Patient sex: M
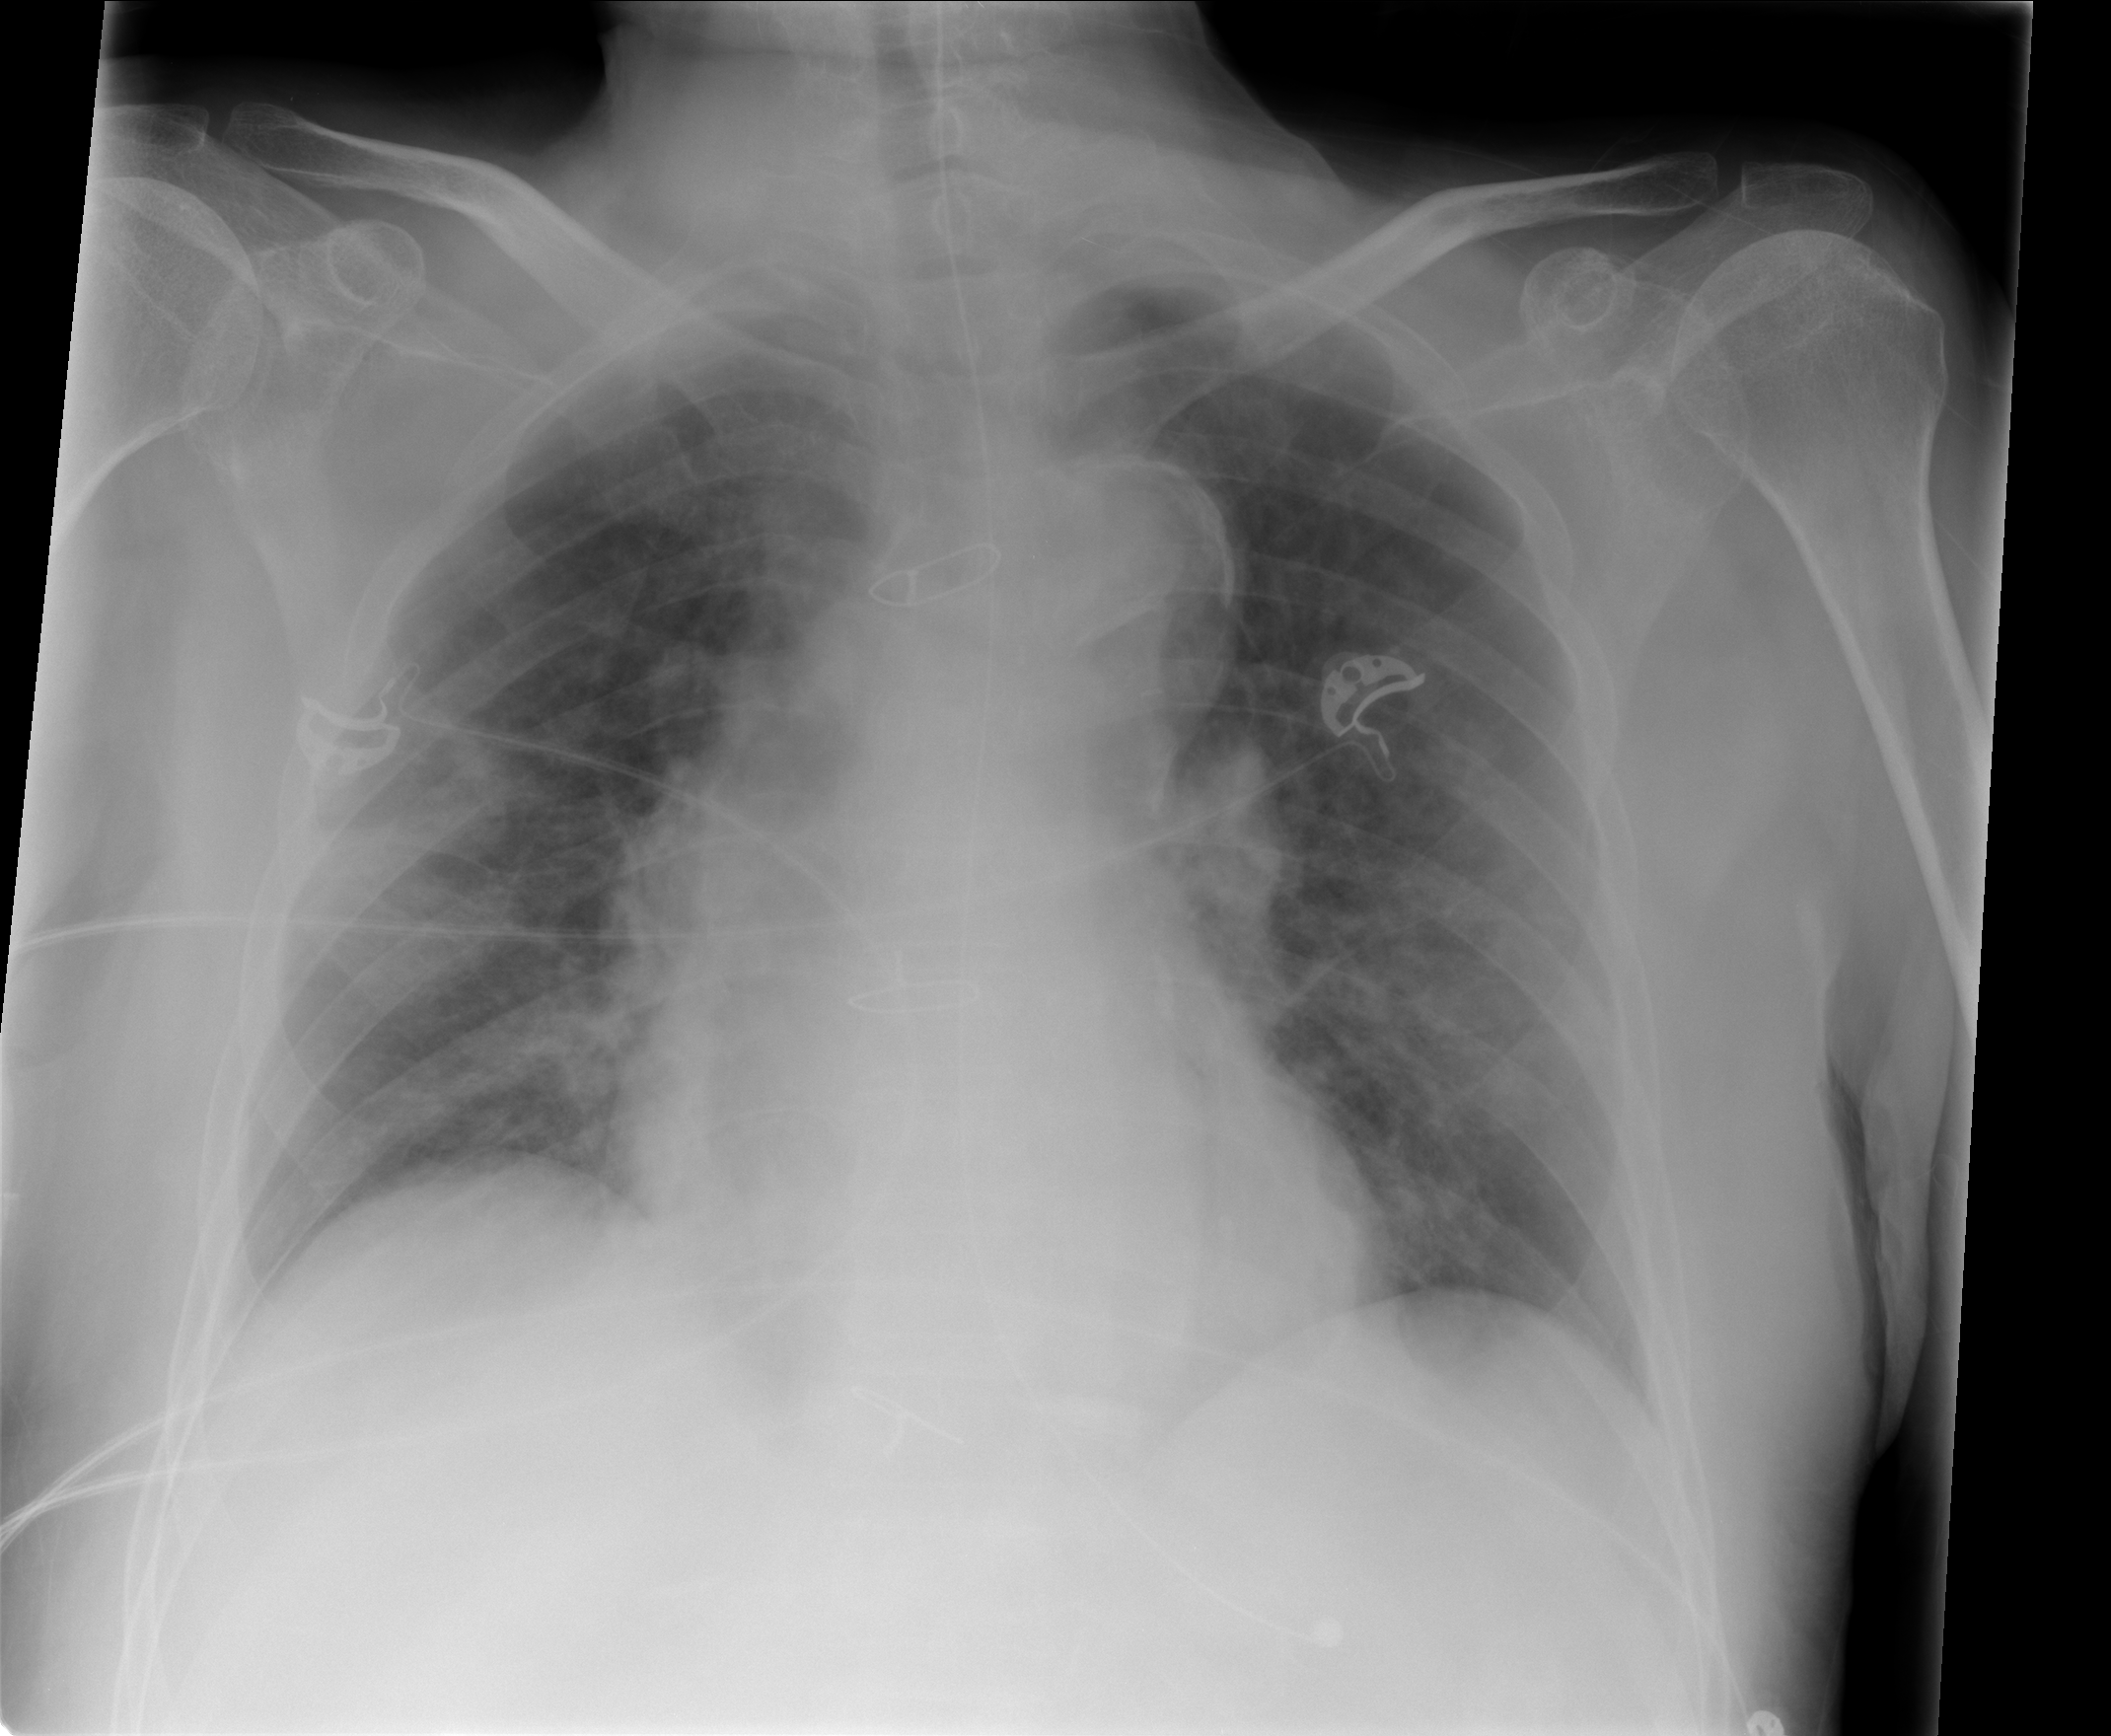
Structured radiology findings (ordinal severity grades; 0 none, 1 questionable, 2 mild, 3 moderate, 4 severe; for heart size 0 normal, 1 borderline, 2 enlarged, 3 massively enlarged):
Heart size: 0
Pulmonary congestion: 0
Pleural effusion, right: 0
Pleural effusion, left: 0
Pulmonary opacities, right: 2
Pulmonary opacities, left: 2
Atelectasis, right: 2
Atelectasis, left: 2